Question: I have the below data model that constrains with a subset of . Each has a valid set of , this is constrained in the ItemEvent table. For example, a Video can be { played, stopped, paused }, an Image can be { resized, saved, or shared }, and so on.

What is the best way to reflect this constraint in the Entity model so that I can get compile time assurance that an Event used is valid for a particular Item? Specifically, I am refactoring the AddItemEventLog method:
'''
public void AddItemEventLog(Item item, string ItemEvent)
{
//
}
'''
Obviously, this is a contrived example, just trying illustrate-- it allows a developer to pass in any ItemEvent string they desire. Even if I create an enumeration based on ItemEvent resultset, there isnt anything in the entity model to prevent a developer from passing in with an Item of type .
I have Item as the base class of Video, and I have tried to override an enum but now know that is not possible. I am less interested in checking for the validity of the Event at runtime, as I already will throw an exception when the DB raises a FK violation. I want to nip it in the bud at coding time if possible :)
Currently have classes modeled like this but open to any modifications:
'''
//enums.cs
public enum ItemType : byte
{
Video = 1,
Image = 2,
Document = 3
}
//item.cs
public class Item : BaseModel
{
public int ItemId { get; set; }
public ItemTypeLookup.ItemType ItemType { get; set; }
public string ItemName { get; set; }
}
//video.cs
public class Video : Item
{
public string Width { get; set; }
public string Height { get; set; }
public string Thumb { get; set; }
}
'''
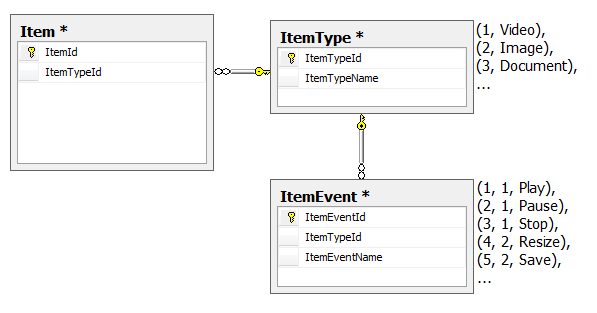
Answer: I think that <URL> may be the only way to enforce something like this at compile time. Outside of compile time checks, writing unit tests to ensure the correct functionality is the next best thing!